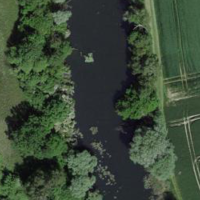
EUNIS habitat code: 24
Species observed at this site:
Lysimachia vulgaris
Betula pendula
Unio tumidus
Ranunculus acris
Equisetum arvense
Carex acutiformis
Frangula alnus